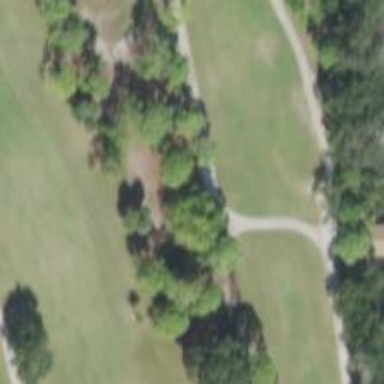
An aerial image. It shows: Golf cartpath that is also road path.